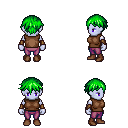
a pixel art fantasy rpg character, female body template, dark elf, purple skin, brown sleeveless shirt, magenta pants, green short bangs hairstyle, cloth bracers, brown shoes, four views (front, back, left, right), 2x2 character sprite sheet, small pixel art, hard edges, no anti-aliasing